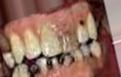
Condition: Caries